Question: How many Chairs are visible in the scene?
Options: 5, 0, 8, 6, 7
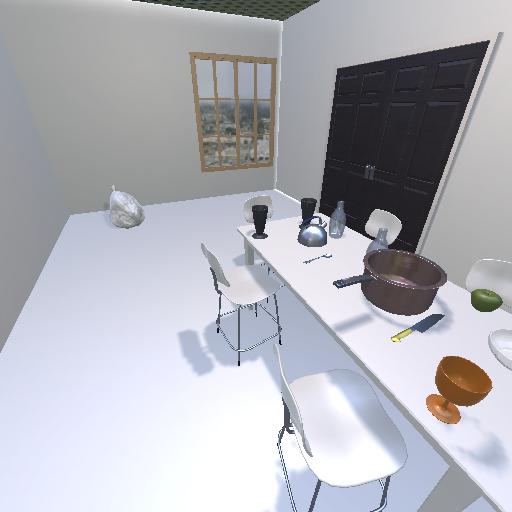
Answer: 5